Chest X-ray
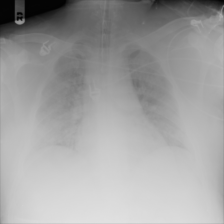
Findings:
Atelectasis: negative
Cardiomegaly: negative
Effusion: negative
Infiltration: positive
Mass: negative
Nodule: negative
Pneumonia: negative
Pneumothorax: negative
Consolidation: negative
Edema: negative
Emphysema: negative
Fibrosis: negative
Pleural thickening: negative
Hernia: negative